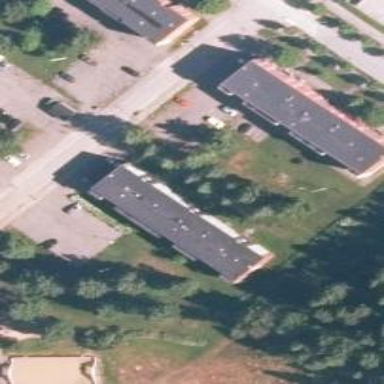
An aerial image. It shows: View of apartment building.